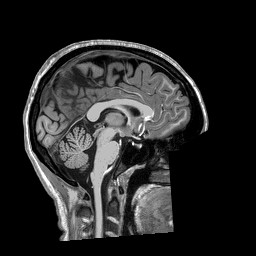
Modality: T1w
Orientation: sagittal
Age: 24
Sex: female